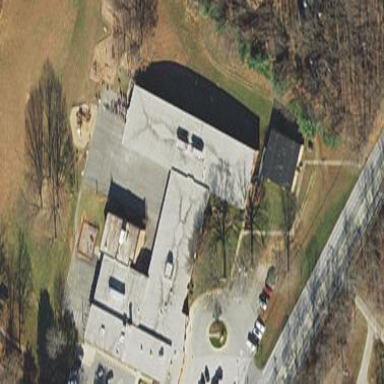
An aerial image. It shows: School.